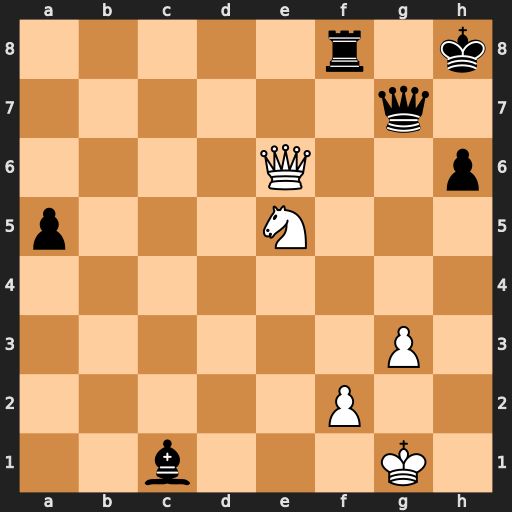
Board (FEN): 5r1k/6q1/4Q2p/p3N3/8/6P1/5P2/2b3K1
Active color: w
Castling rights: -
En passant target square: -
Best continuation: Ng6+ Kh7 Nxf8+